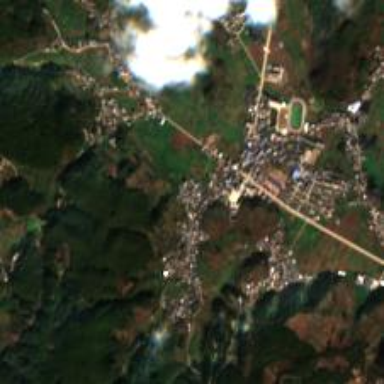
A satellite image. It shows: Township classified as town.